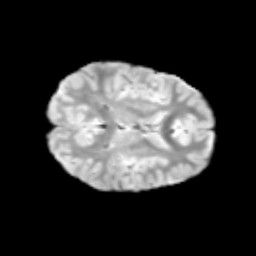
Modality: T2w
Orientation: axial
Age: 10
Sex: male
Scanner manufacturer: siemens
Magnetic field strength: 3 T
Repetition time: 3.8 s
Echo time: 0.07 s